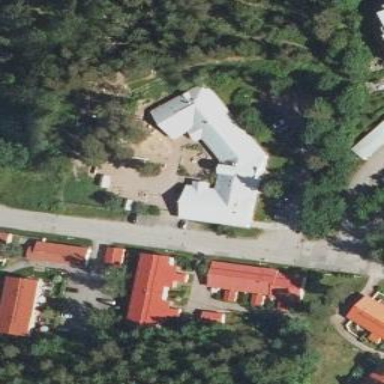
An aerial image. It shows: Kindergarten.